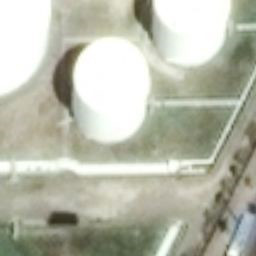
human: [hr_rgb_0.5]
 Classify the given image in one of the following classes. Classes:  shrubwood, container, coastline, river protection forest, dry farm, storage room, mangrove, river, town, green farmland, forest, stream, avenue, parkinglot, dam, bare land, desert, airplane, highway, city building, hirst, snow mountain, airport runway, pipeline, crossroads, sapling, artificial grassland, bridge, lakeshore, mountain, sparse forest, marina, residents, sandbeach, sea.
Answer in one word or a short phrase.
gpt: storage room